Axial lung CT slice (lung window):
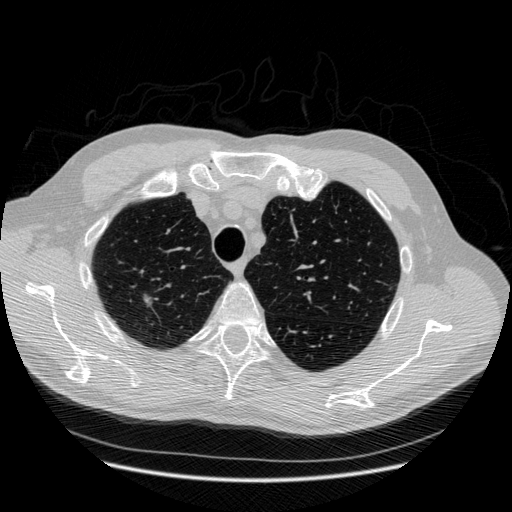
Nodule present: yes
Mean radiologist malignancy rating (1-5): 4